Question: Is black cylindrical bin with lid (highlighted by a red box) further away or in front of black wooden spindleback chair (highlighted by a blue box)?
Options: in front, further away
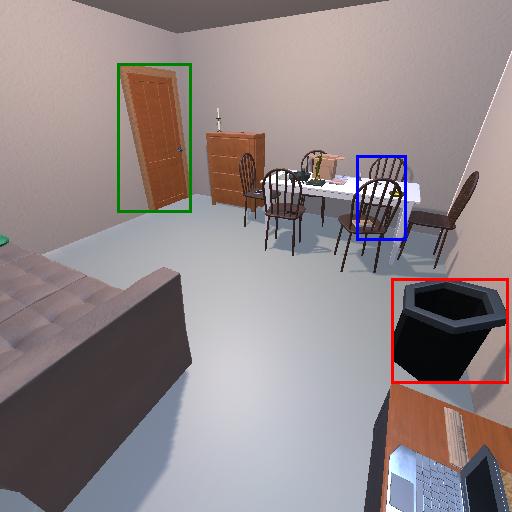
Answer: in front